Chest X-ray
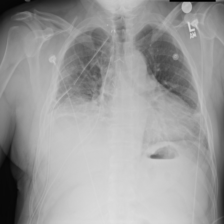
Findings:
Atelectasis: positive
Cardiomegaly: negative
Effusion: negative
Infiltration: negative
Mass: negative
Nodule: negative
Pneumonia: negative
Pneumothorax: negative
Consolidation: positive
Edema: negative
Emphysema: negative
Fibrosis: negative
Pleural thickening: negative
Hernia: negative